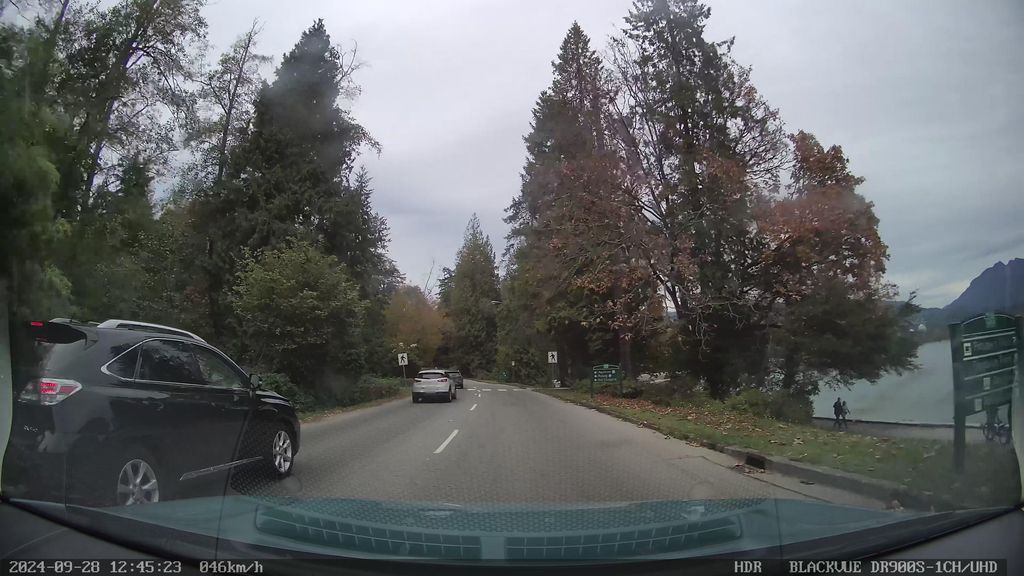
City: vancouver